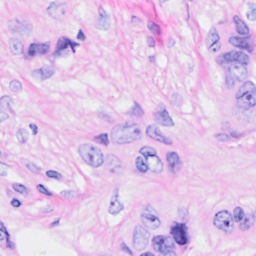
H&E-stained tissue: Breast